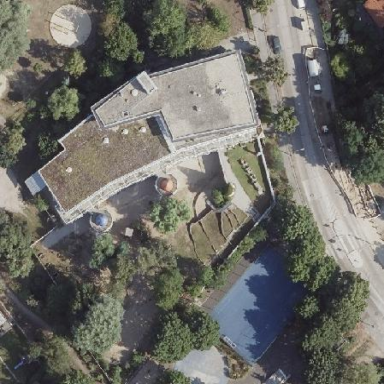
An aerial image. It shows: Part of building.